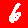
Digit: 6